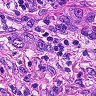
Metastatic tissue present: yes